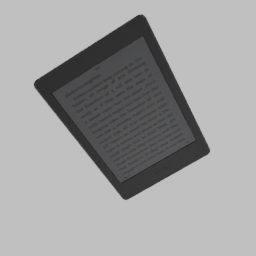
Label: electronics